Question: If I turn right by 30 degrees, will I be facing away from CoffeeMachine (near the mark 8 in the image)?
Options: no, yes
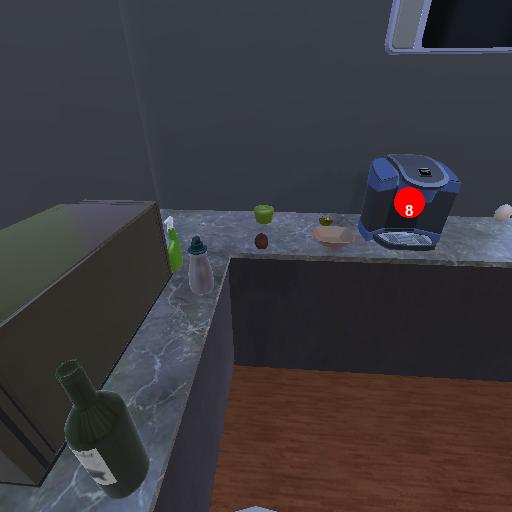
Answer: no